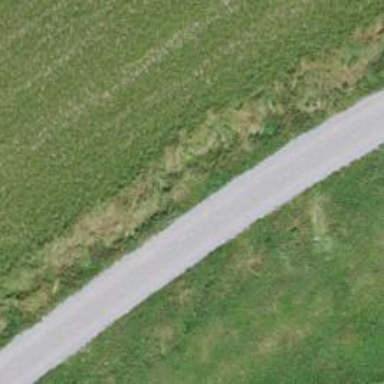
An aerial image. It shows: Track with grade 2 fine gravel surface suitable for agricultural vehicles.